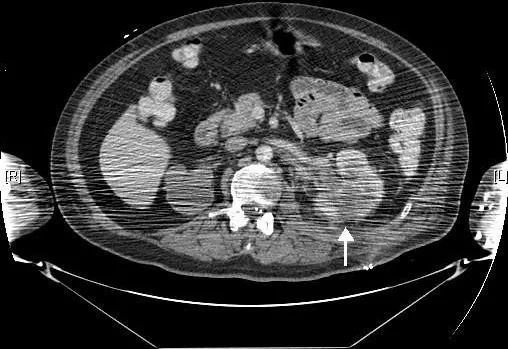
CT of kidneys, performed on 09 September 2008 (arterial phase) showed an area of non-enhancement in posterior cortex (middle third) of left kidney (arrow).
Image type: radiology (ct)